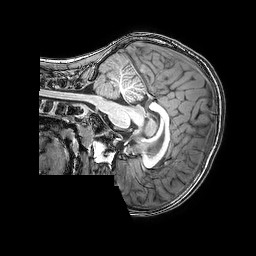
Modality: T1w
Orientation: sagittal
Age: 7
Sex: male
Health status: healthy